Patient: sex M, age 62
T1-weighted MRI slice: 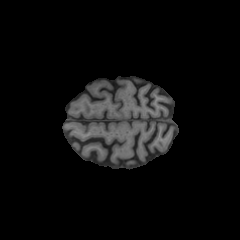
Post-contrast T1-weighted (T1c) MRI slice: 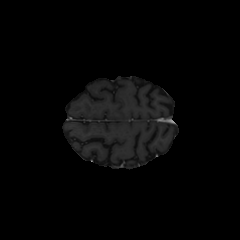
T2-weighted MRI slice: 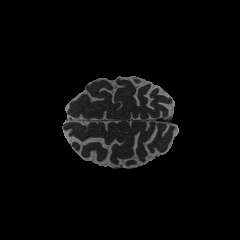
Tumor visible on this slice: no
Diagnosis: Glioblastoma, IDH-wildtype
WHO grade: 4